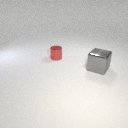
large gray metal cube to the right of small red metal cylinder